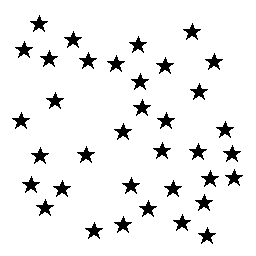
Squares: 0
Triangles: 0
Stars: 36
Total shapes: 36